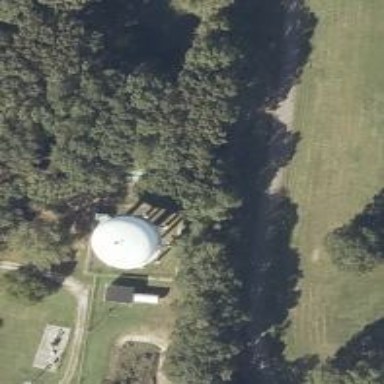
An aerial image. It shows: Water tower that is man-made.